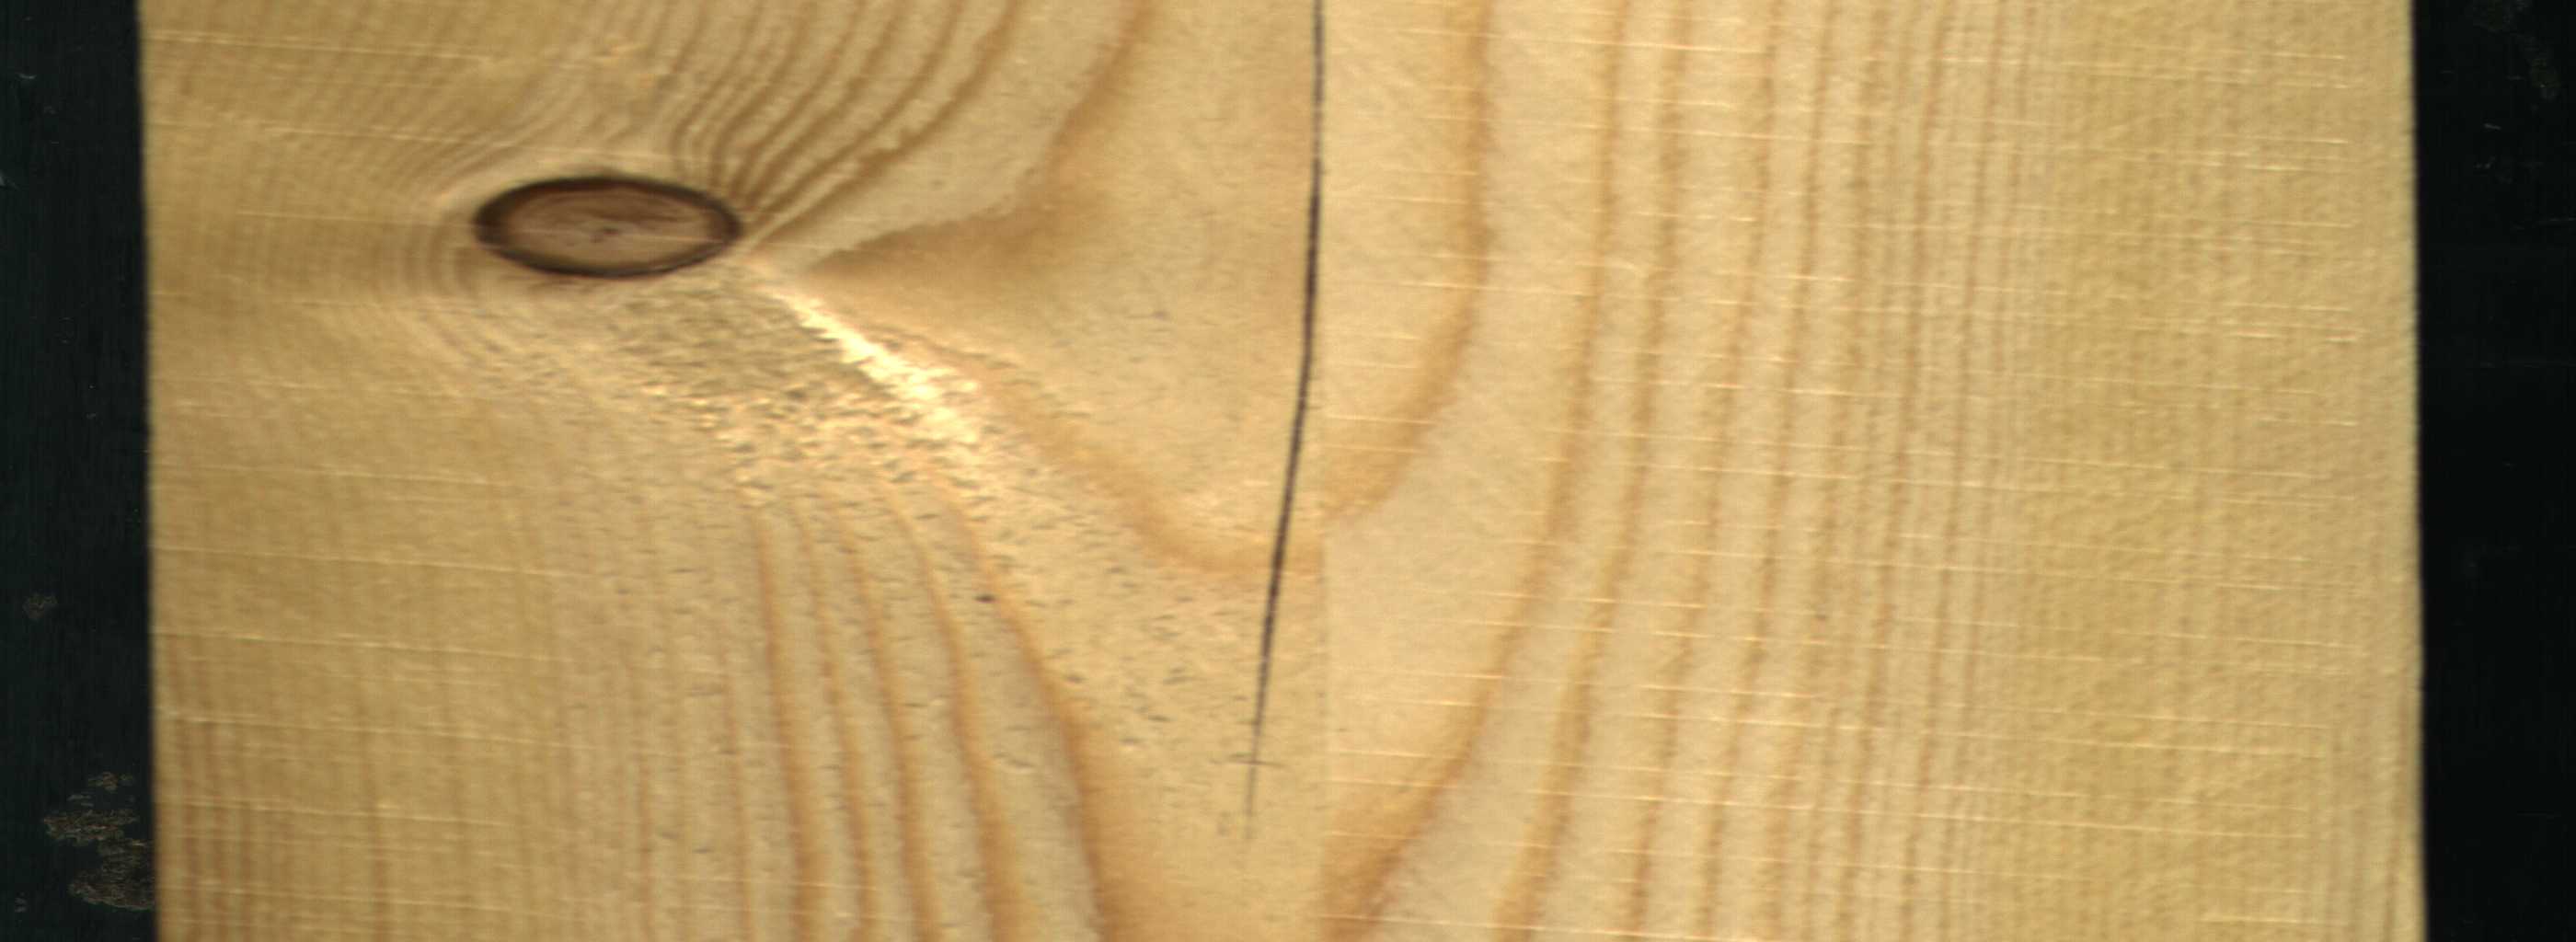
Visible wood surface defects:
Crack
Live_Knot